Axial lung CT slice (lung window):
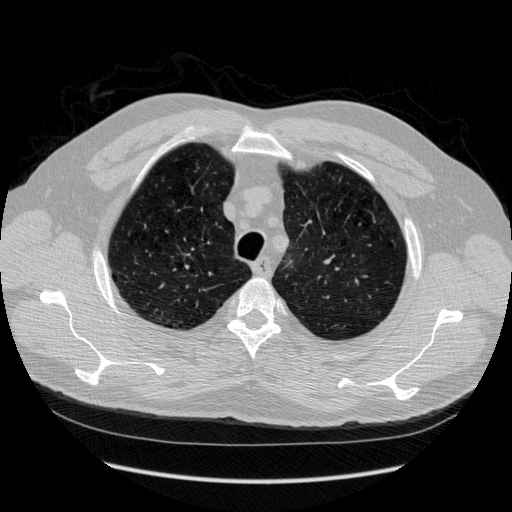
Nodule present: no